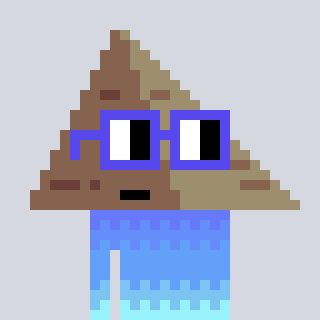
a pixel art character with square blue glasses, a pyramid-shaped head and a rust-colored body on a cool background